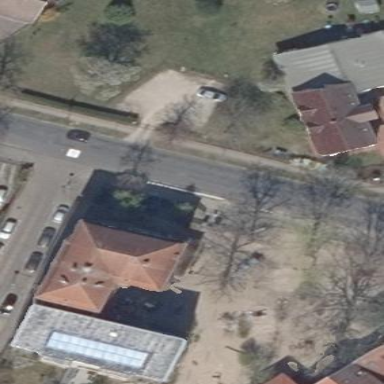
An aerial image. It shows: Kindergarten.